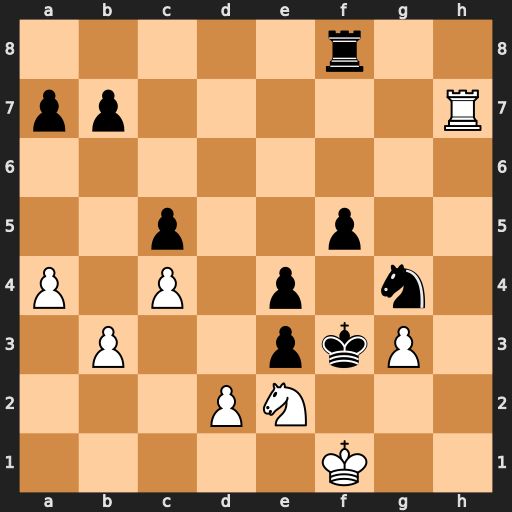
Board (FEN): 5r2/pp5R/8/2p2p2/P1P1p1n1/1P2pkP1/3PN3/5K2
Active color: w
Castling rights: -
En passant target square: -
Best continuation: Ng1+ Kxg3 Ne2+ Kf3 Rh3#